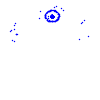
Particle: pion